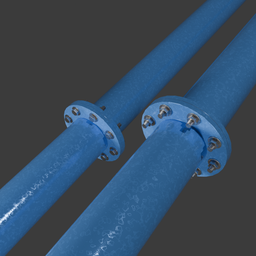
Label: tools